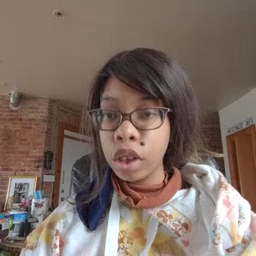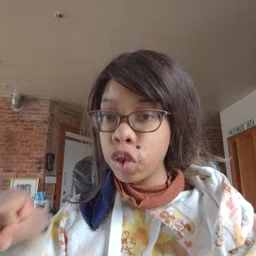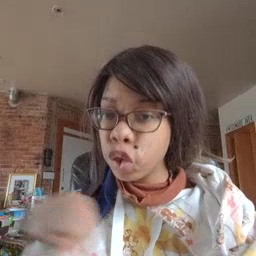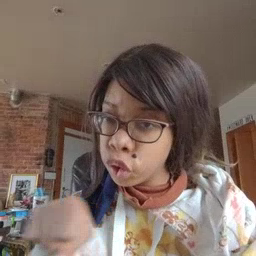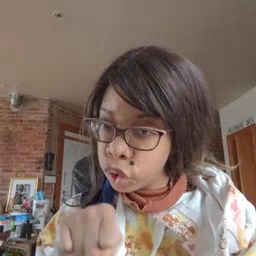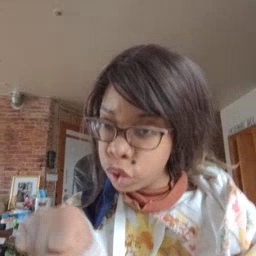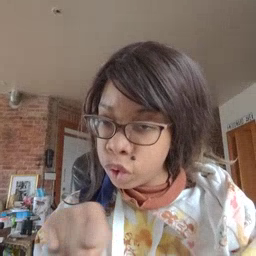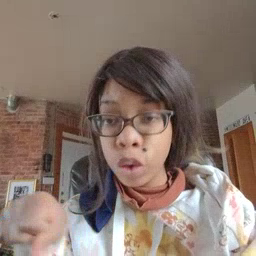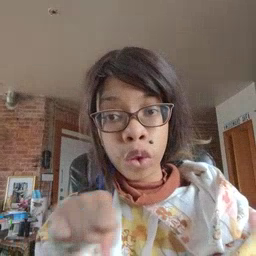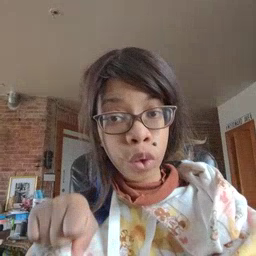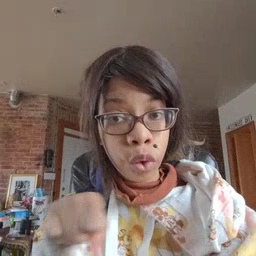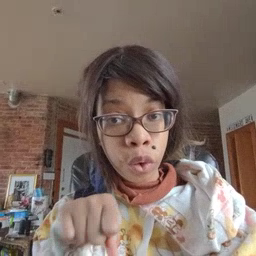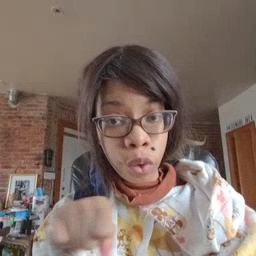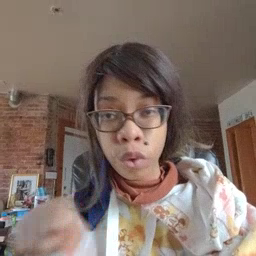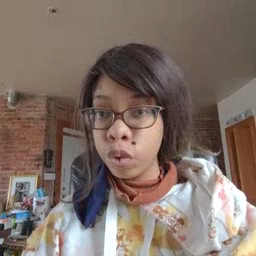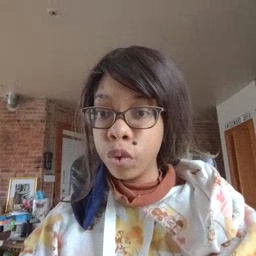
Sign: shoe